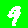
Digit: 9